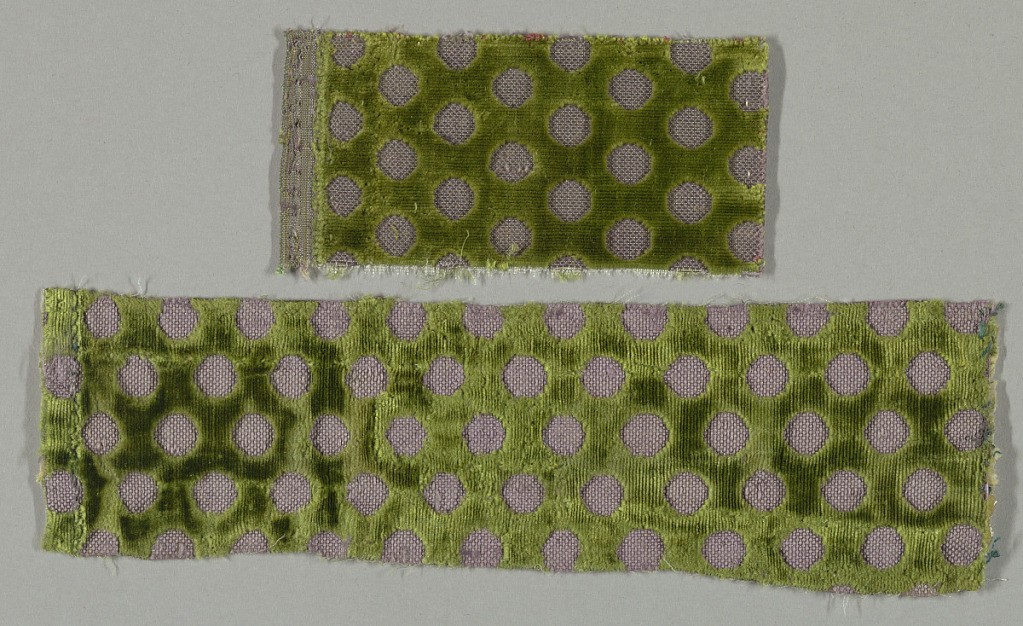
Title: Fragments
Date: mid–late 18th century
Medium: silk Technique: cut supplementary warp pile (velvet) with supplementary weft
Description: Two fragments of green cut velvet with an allover design of small circles in purple silk.